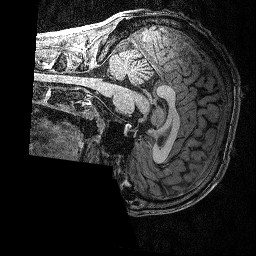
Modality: T1w
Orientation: sagittal
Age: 22
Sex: male
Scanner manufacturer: siemens
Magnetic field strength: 3 T
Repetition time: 2.53 s
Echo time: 0.00342 s